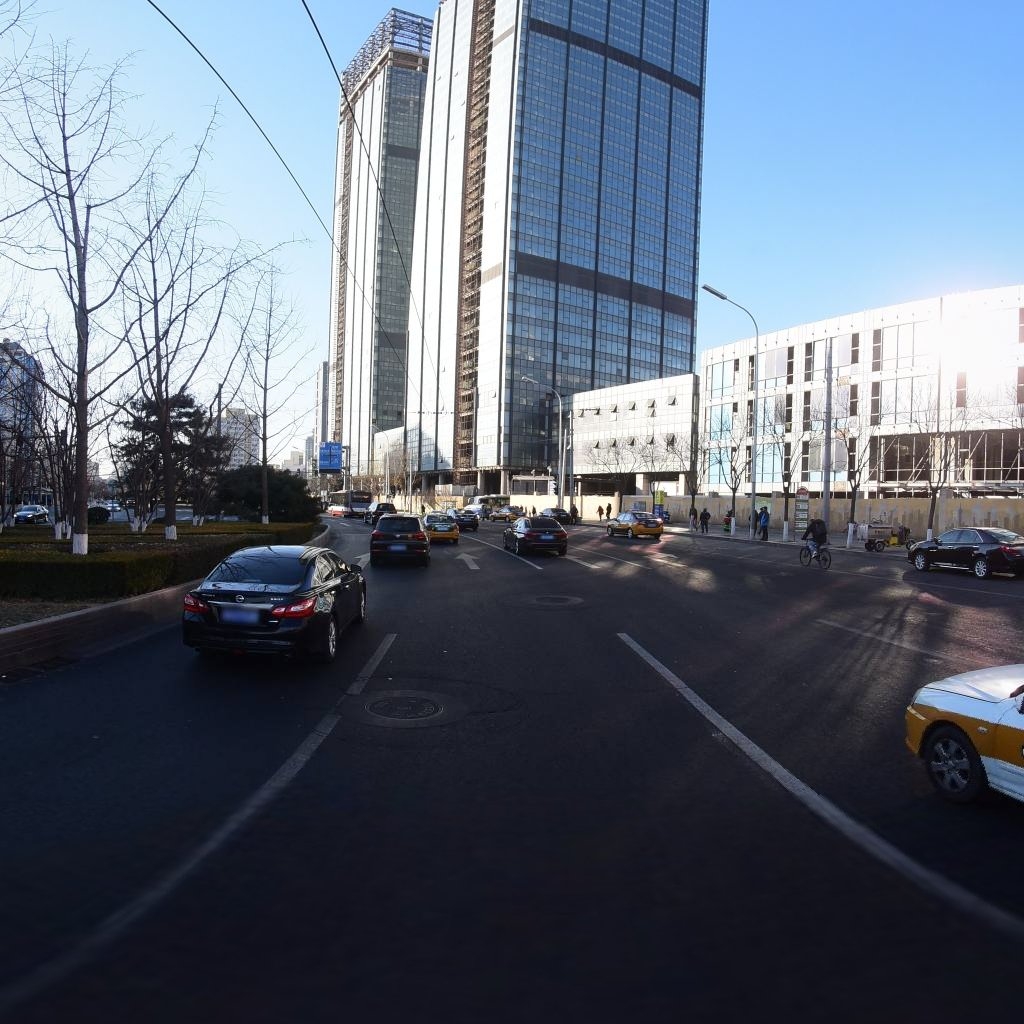
Region: Dongcheng
Road damage annotations: manhole cover, manhole cover, transverse crack